Question: I'm making a line graph using highcharts and whenever the input is null the line graph breaks into scatterplot. I would like it to just ignore that value and connect to the next point in the graph instead. I think I used the correct code, but the graph still won't budge. When I mouseover the value the tooltip even says null (whether I write null with a word in CSV or just leave ;;)...
'''
$("select").change(function() {
$("select option:selected").each(function() {
var variable = $(this).val();
var graphtitle;
switch (variable) {
case "CSV/Sheet1.csv":
graphtitle = "Academic-Corporate Collaboration";
break;
case "CSV/Sheet2.csv":
graphtitle = "Academic-Corporate Collaboration Impact";
break;
case "CSV/Sheet3.csv":
graphtitle = "Citation Count";
break;
case "CSV/Sheet4.csv":
graphtitle = "Citation Count, self-citations excluded";
break;
case "CSV/Sheet5.csv":
graphtitle = "Citations per Publication";
break;
case "CSV/Sheet6.csv":
graphtitle = "Citations per publication, self-citations excluded";
break;
case "CSV/Sheet7.csv":
graphtitle = "Cited publications (%)";
break;
case "CSV/Sheet8.csv":
graphtitle = "Cited publications (%), self-citations excluded";
break;
case "CSV/Sheet9.csv":
graphtitle = "Field-Weighted Citation Impact";
break;
case "CSV/Sheet10.csv":
graphtitle = "Output in top 10 percentiles (%)";
break;
case "CSV/Sheet11.csv":
graphtitle = "Output in top 10 percentiles (%), self-citations excluded";
break;
case "CSV/Sheet12.csv":
graphtitle = "Publications in top 10 journal percentiles (%, SJR)";
break;
case "CSV/Sheet13.csv":
graphtitle = "Scholarly Output";
break;
}
$.get(variable, function(csv) {
$('.graphcontainer').highcharts({
chart: {
type: 'line'
},
data: {
csv: csv,
itemDelimiter: ';'
},
title: {
text: graphtitle
},
plotOptions: {
series: {
connectNulls: true
}
},
yAxis: {
title: {
text: ''
}
},
legend: {
layout: 'vertical'
},
credits: {
enabled: false
},
tooltip: {
formatter: function() {
var s = [];
$.each(this.points, function(i, point) {
s.push('<span class="tooltip">' + point.series.name + ' : ' +
point.y + '<br><span>');
});
return s.join('');
},
shared: true
}
});
});
});
})
.change();
'''
'''
.graphcontainer {
width: 80%;
height: 600px;
margin: auto;
border: 1px solid black;
}
#selectcontainer {
width: 80%;
margin: auto;
border: 1px solid black;
}
#CSVinput {
width: 60%;
font-family: verdana;
margin-left: 20%;
}
'''
'''
<!DOCTYPE html>
<html>
<head>
<title>Grafi IJS</title>
<meta charset="UTF-8">
<meta name="viewport" content="width=device-width, initial-scale=1.0">
<link type="text/css" rel="stylesheet" href="grafi.css" />
<script src="https://ajax.googleapis.com/ajax/libs/jquery/2.1.1/jquery.min.js"></script>
<script type="text/javascript" src="http://code.highcharts.com/highcharts.js"></script>
<script type="text/javascript" src="http://code.highcharts.com/modules/data.js"></script>
</head>
<body>
<div class="graphcontainer"></div>
<div id="selectcontainer">
<select id="CSVinput">
<option value="CSV/Sheet1.csv" selected="selected">Academic-Corporate Collaboration</option>
<option value="CSV/Sheet2.csv">Academic-Corporate Collaboration Impact</option>
<option value="CSV/Sheet3.csv">Citation Count</option>
<option value="CSV/Sheet4.csv">Citation Count, self-citations excluded</option>
<option value="CSV/Sheet5.csv">Citations per Publication</option>
<option value="CSV/Sheet6.csv">Citations per publication, self-citations excluded</option>
<option value="CSV/Sheet7.csv">Cited publications (%)</option>
<option value="CSV/Sheet8.csv">Cited publications (%), self-citations excluded</option>
<option value="CSV/Sheet9.csv">Field-Weighted Citation Impact</option>
<option value="CSV/Sheet10.csv">Output in top 10 percentiles (%)</option>
<option value="CSV/Sheet11.csv">Output in top 10 percentiles (%), self-citations excluded</option>
<option value="CSV/Sheet12.csv">Publications in top 10 journal percentiles (%, SJR)</option>
<option value="CSV/Sheet13.csv">Scholarly Output</option>
</select>
</div>
<script type="text/javascript" src="grafi.js"></script>
</body>
</html>
'''
this is my CSV input:
> Categories;CNRS;DACH - Austria, Germany and Switzerland;Europe;J. Stefan Institute;Max Planck Society;National Institute of Biology Ljubljana;National Institute of Chemistry Ljubljana;Scientific Research Centre of the Slovenian Academy of Sciences and Arts;Slovenia;United States;Universitat Stuttgart;University of Ljubljana;University of Maribor;University of Nova Gorica
Overall;1.9;3.1;1.9;1.4;2.9;0.8;2.3;0.4;1.2;3;4.7;1.2;0.4;4.8
1996;1.7;2.7;1.8;0.5;3.8;0;2.5;0;1.3;3.1;5.2;1.7;0;;
1997;1.5;2.8;1.8;1.4;4;0;1.7;0;0.6;3.2;6.5;0.7;0;;
1998;1.8;2.9;1.9;1.6;4;0;0;0;0.9;3.3;5.5;1;0.6;;
1999;1.8;2.8;1.8;0.3;4;0;2.7;0;0.8;3.1;4.8;0.9;0;0
2000;1.7;2.7;1.7;1.2;2.9;0;0;0;0.8;2.9;4.6;0.8;1.2;0
2001;1.6;2.6;1.6;1.6;3.2;0;0;;0.7;2.6;5;1;0;4.2
2002;1.5;2.6;1.6;0.7;2.8;0;0;0;0.8;2.5;4.3;0.7;0.4;8
2003;1.4;3.3;2.1;1.7;3.1;4.2;1.4;0;1.1;3.2;7;1.3;0.2;2.5
2004;1.4;3.4;2.2;1.6;3;3;2.6;0;1.3;3.3;4.8;1.8;0.3;1.9
2005;2.1;3.4;2.2;1.5;2.9;2.9;1.9;0;1.3;3.3;5.8;1.5;1;1.2
2006;1.7;3.2;2.1;1.8;2.9;0;3.7;0;1.5;3.2;5.5;2;0.2;2
2007;2.3;3.4;2.1;0.6;2.8;0;3.8;0;0.9;3.3;5.6;1;0.4;0
2008;1.7;3.3;2.1;0.5;2.6;0;3.1;0;1.3;3.2;4.8;1.4;0.3;6.1
2009;1.9;3.3;2;3.1;2.4;1.2;1.1;0;1.9;3.1;4.2;1.8;0.2;4.9
2010;2;3.2;1.9;1.6;2.3;1.8;3.2;0;1.2;2.9;4.2;1.2;0.6;4.2
2011;2.1;3.2;1.9;1.8;2.4;0;2.4;3.4;1.1;2.9;3.5;1.1;0.3;5.3
2012;2.3;3.2;1.9;1.4;2.3;2;3.6;0;1.1;2.8;3.4;1;0.1;4.3
2013;2.2;3.2;1.8;1.2;2.5;0;3.4;0;1.4;2.7;3.8;1.1;0.4;12.5
2014;2.5;3.1;1.8;1.7;2.6;0;2.2;0;1.3;2.7;3.6;1.3;0.2;7.6
edit:updated code and question, added CSV, screenshot for reference

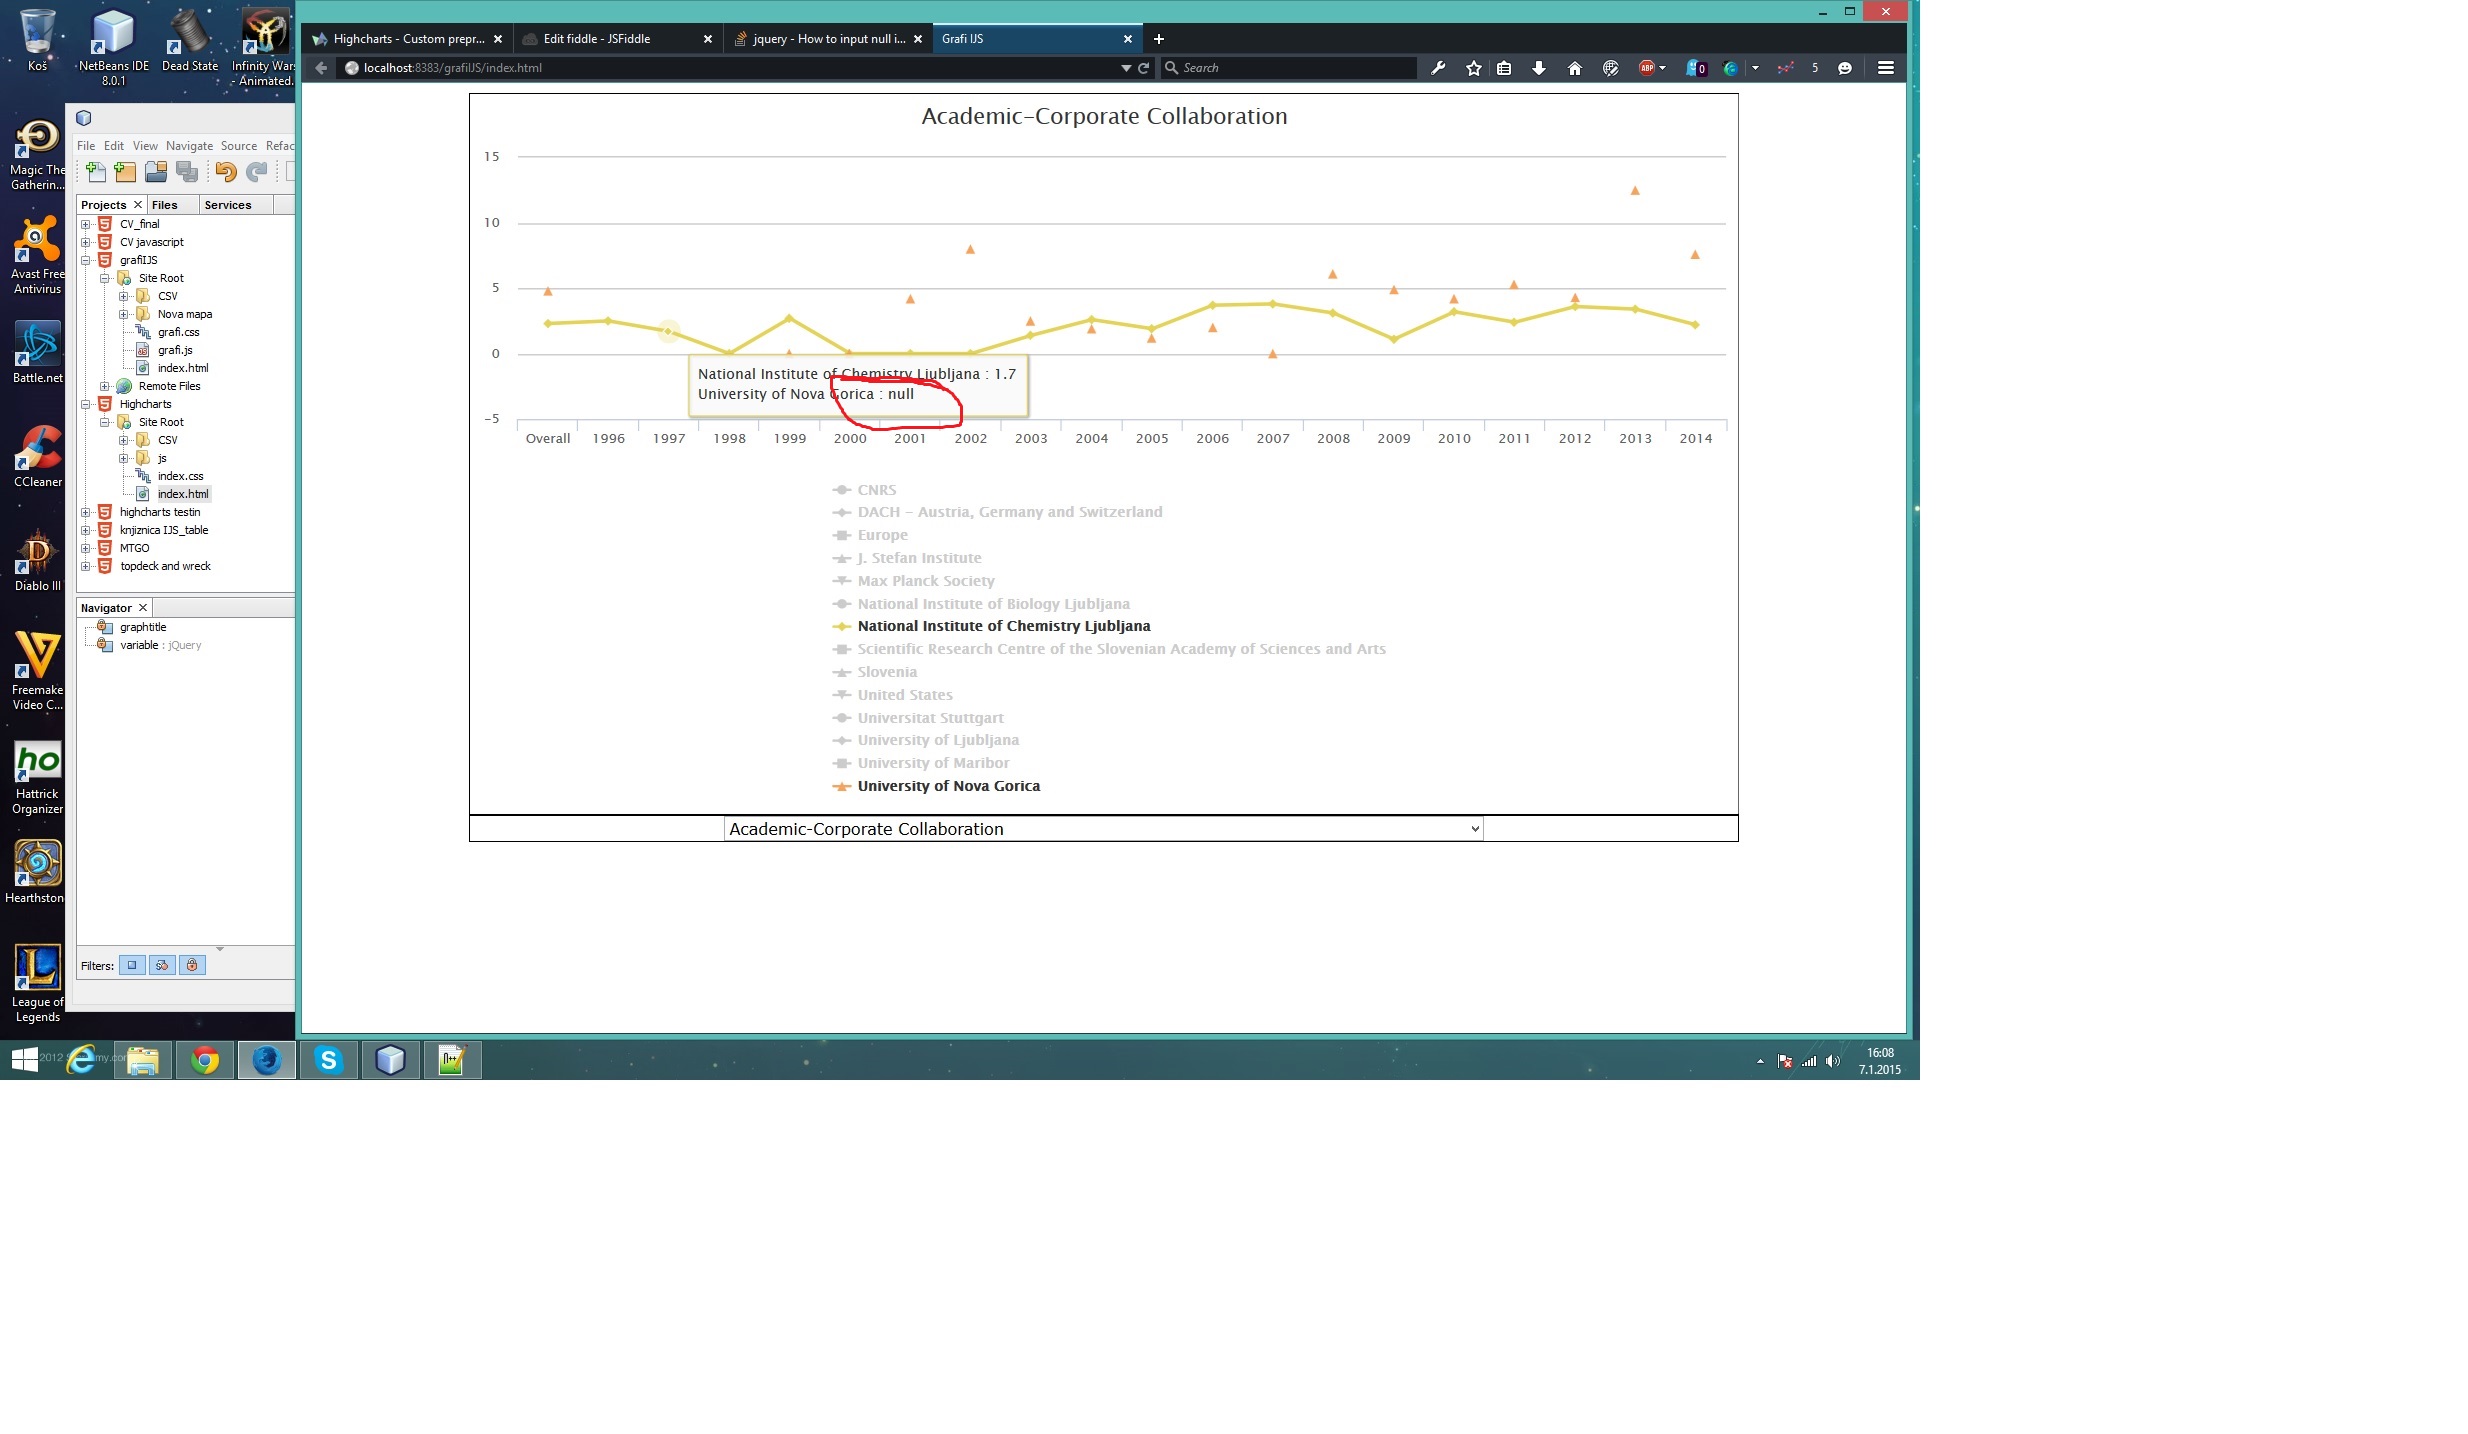
Answer: You can use <URL>
'''
plotOptions:{
series:{
connectNulls:true
}
},
'''
<URL>